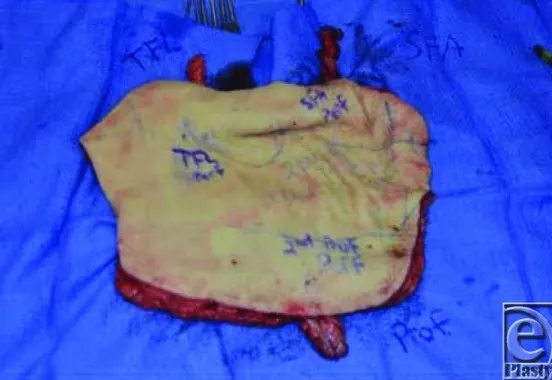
pedicles providing independent perforators to the medial, posterior-lateral, and anterolateral thigh from the superficial femoral artery, directly from the profundus femoris artery, and from the descending branch of the lateral circumflex artery.
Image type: medical_photograph (other_medical_photograph)